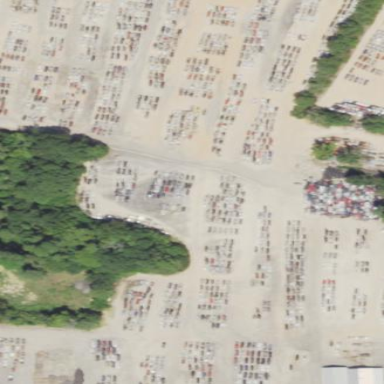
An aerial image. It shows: Scrap yard situated in industrial area.